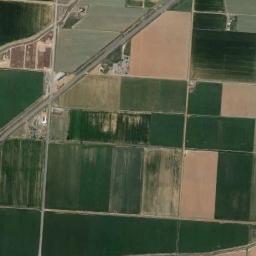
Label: rectangular_farmland